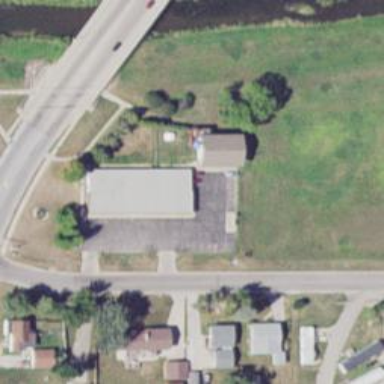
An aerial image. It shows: Veterinary facility.